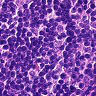
Metastatic tissue present: no